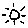
Label: sun